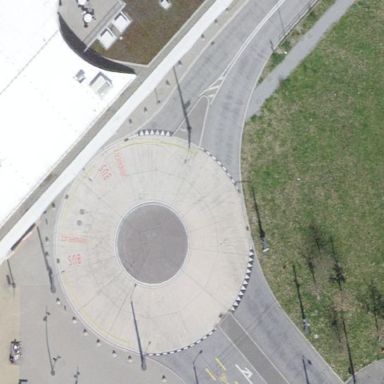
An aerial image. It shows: Unclassified asphalt road leading to roundabout. Trolley wires are present along the road.